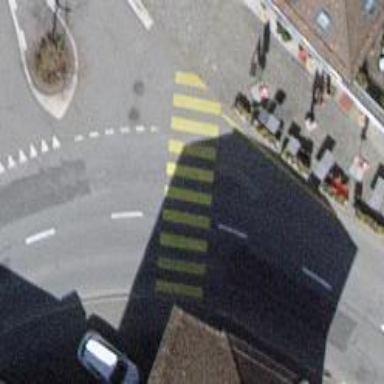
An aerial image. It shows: Zebra crossing on the road.